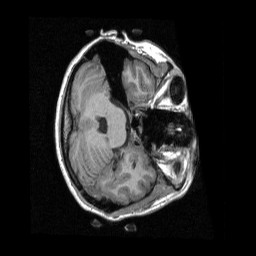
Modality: T1w
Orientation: axial
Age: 24
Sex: female
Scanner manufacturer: siemens
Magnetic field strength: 3 T
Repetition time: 2.3 s
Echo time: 0.00298 s